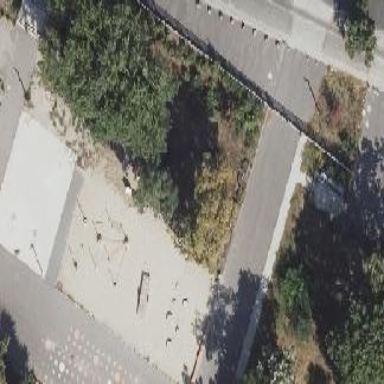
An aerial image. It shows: Playground area with natural sand ground.